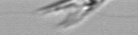
Label: Chrysochromulina_lanceolata